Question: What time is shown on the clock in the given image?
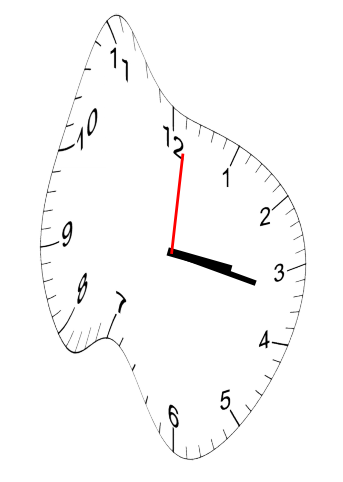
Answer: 03:17:01